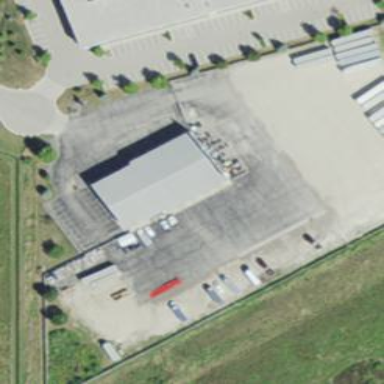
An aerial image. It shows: Industrial building.